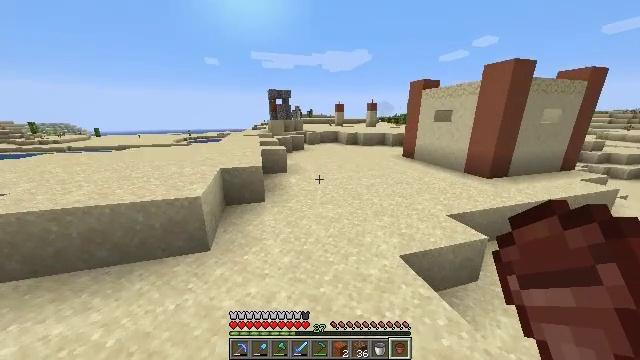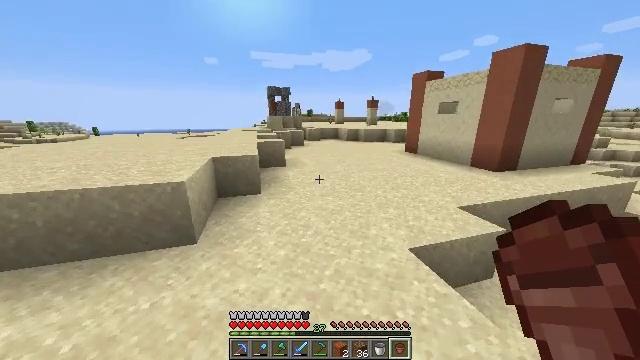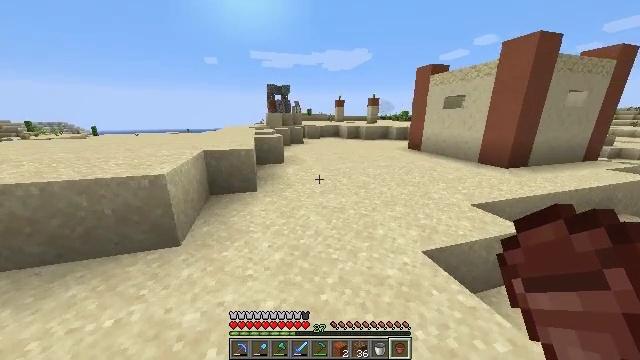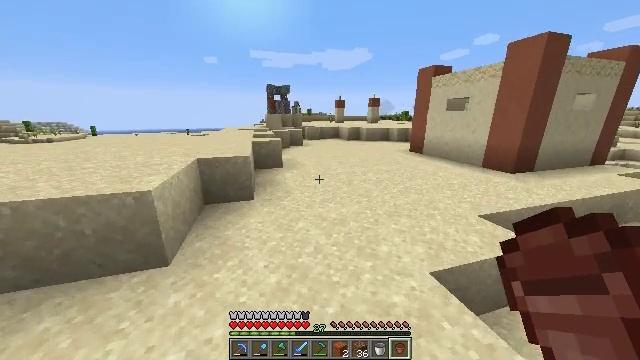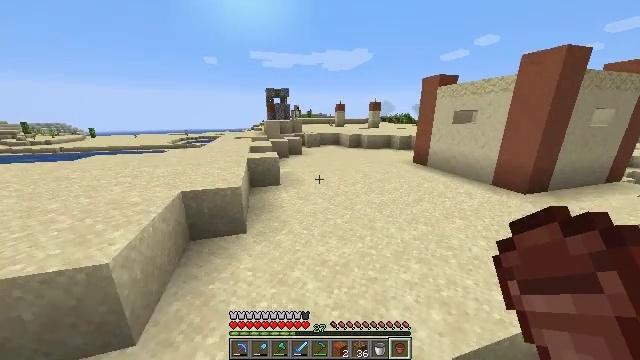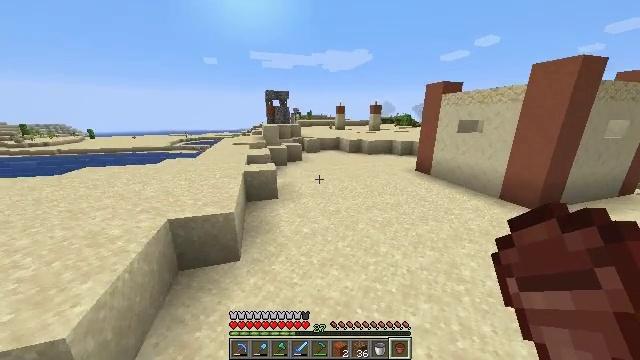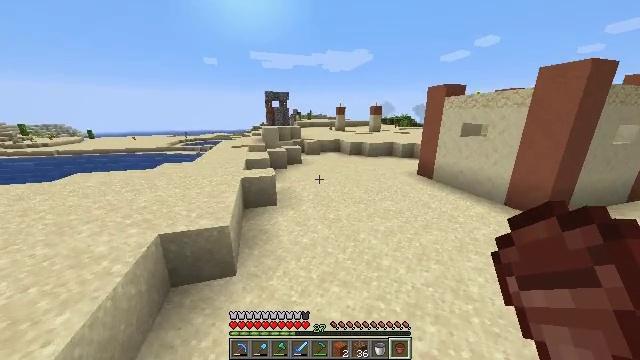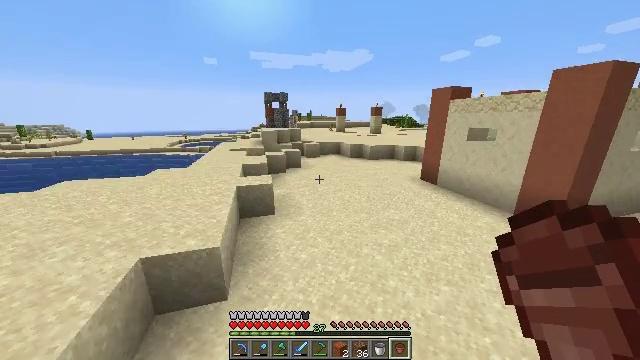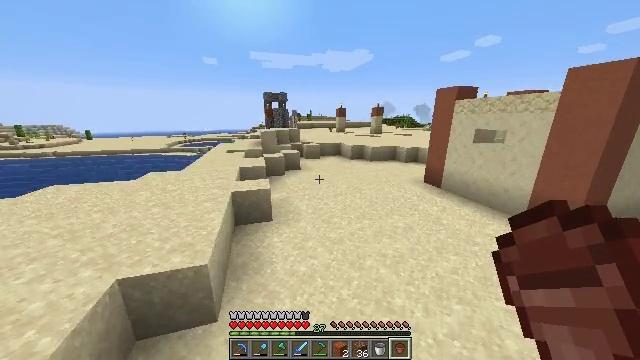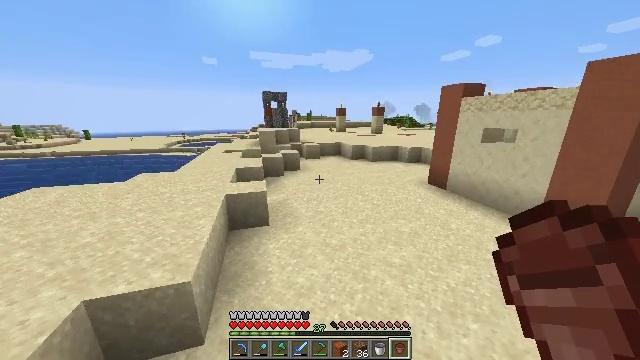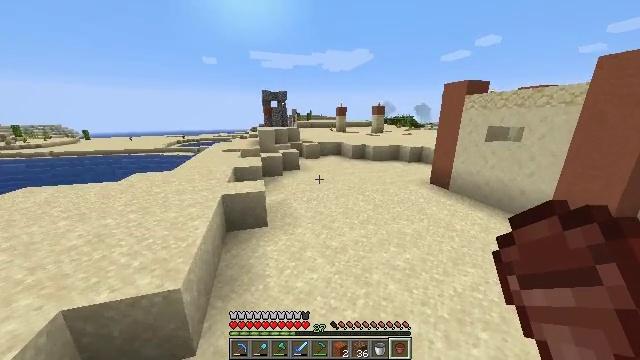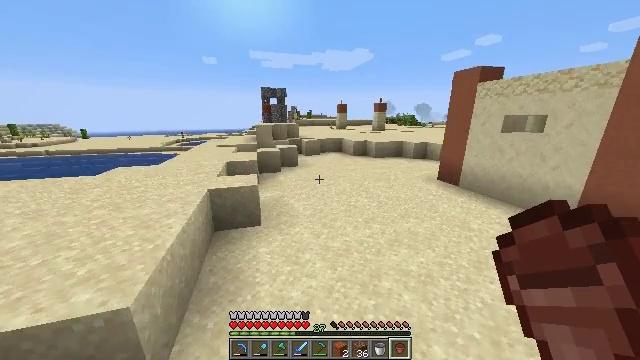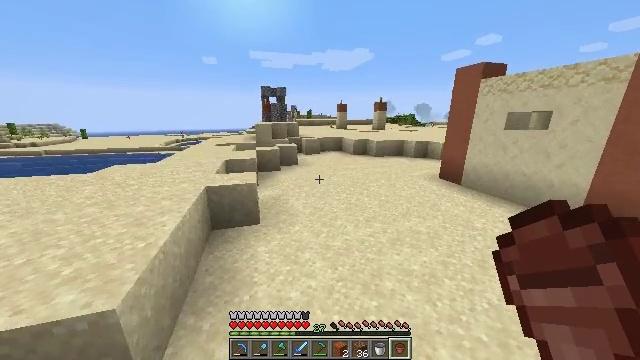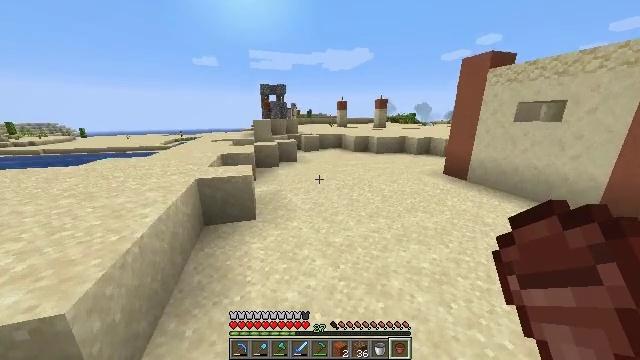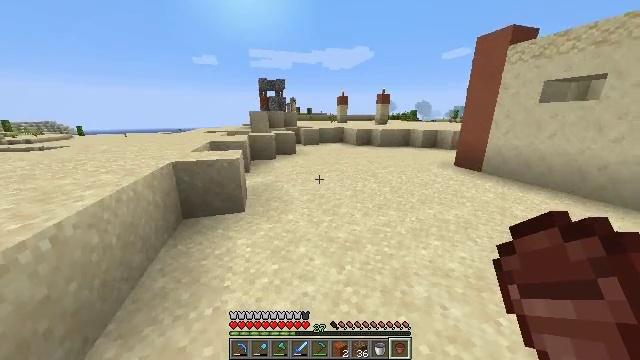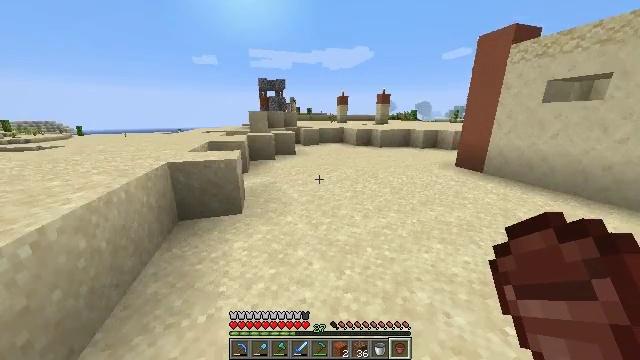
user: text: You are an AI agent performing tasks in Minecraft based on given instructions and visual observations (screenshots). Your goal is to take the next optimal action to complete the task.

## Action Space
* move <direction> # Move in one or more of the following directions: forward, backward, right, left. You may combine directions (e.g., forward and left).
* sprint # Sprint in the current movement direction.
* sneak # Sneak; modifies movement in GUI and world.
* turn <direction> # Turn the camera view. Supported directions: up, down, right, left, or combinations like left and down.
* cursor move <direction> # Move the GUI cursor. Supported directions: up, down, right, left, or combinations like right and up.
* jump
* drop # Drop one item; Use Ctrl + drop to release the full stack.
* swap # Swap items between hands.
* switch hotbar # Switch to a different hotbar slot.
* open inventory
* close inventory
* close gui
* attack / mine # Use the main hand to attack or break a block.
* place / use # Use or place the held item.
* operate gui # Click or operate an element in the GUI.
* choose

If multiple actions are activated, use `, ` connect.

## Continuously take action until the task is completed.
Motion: motion action
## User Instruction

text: Remove a cactus from the inventory.
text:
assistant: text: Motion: move forward, sprint, jump
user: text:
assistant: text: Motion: move forward, sprint, jump
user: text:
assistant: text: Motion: move forward, sprint, jump
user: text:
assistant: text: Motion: move forward, sprint, jump
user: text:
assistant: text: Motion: move forward, sprint, jump
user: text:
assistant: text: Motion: move forward, sprint, jump
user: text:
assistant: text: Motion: move forward, sprint, jump
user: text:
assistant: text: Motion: move forward, sprint, jump
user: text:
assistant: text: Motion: move forward, sprint, jump
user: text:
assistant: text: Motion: move forward, sprint, jump
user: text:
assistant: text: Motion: move forward, sprint, jump
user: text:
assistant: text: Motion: move forward, sprint, jump
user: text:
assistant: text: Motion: move forward, sprint, jump
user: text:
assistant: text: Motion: move forward, sprint, jump
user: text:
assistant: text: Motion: move forward, sprint, jump
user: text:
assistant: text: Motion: move forward, sprint, jump
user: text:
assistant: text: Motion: move forward, sprint, jump
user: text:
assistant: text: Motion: move forward, sprint, jump
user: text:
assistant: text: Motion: move forward, sprint, jump
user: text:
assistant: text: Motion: move forward, sprint, turn right, jump
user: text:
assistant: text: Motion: move forward, sprint, turn right, jump
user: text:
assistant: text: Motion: move forward, sprint, turn right, jump
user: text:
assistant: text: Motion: move forward, sprint, turn right, jump
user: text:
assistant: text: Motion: move forward, sprint, turn right, jump
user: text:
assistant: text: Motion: move forward, sprint, jump
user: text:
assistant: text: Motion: move forward, sprint, jump
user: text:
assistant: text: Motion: move forward, sprint, jump
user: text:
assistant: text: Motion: move forward, sprint, jump
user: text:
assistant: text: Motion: move forward, sprint, jump
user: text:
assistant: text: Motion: move forward, sprint, jump